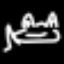
Label: frog